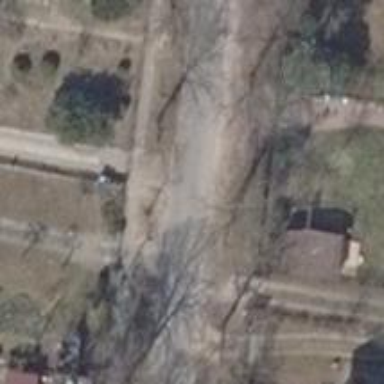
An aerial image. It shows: Driveway.